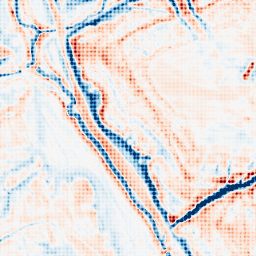
Category: edge_preserving
Decomposition family: bilateral
Decomposition parameters: d: 21
sigma_color: 150
sigma_space: 50
Upsampling method: sinc_blackman
Upsampling parameters: scale: 4
kernel_size: 4
Upsampling scale: 4